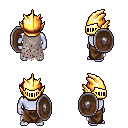
a pixel art fantasy rpg character, male body template, dark elf, purple skin, gray tattered cape, robe skirt, pink pixie cut hairstyle, gold helm, shield, four views (front, back, left, right), 2x2 character sprite sheet, small pixel art, hard edges, no anti-aliasing